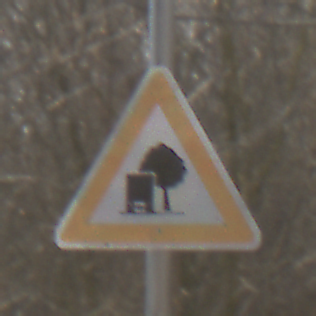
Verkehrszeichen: UnzureichendesLichtraumprofil
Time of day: MorningAfternoon
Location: Outdoor (Nature)
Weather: Clear
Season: Winter
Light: Natural